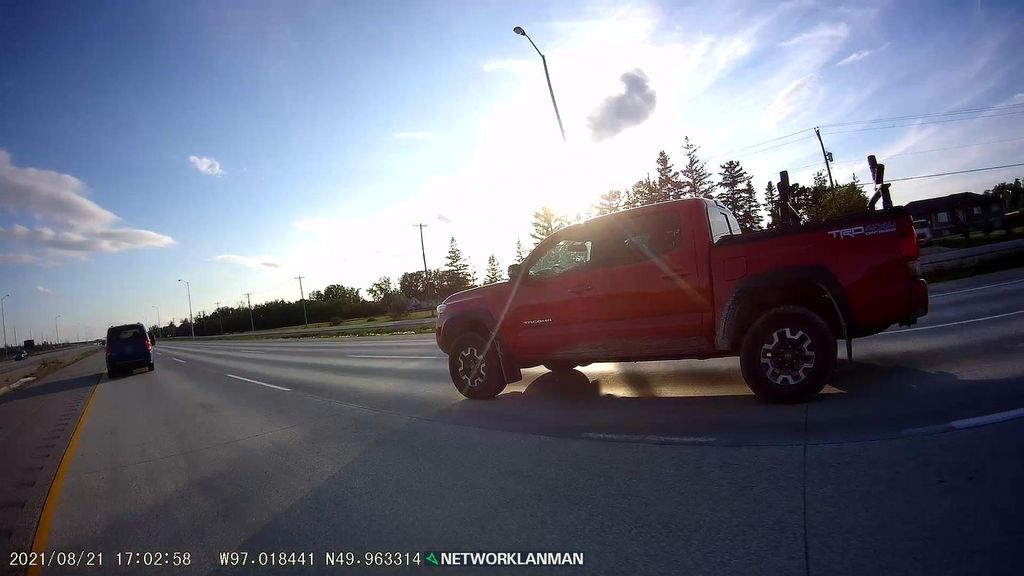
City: winnipeg